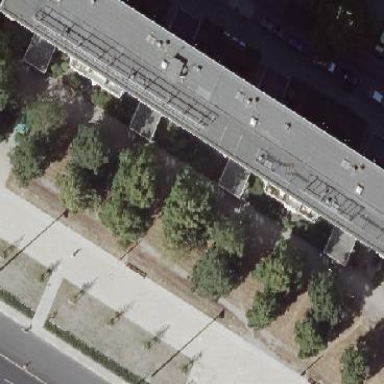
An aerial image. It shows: Grey flat roof made of tar paper on apartment building.